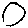
Label: circle